Question: I have a variable name '$accountNumber' which holds a 9 digit number. When a user types it in and when it is displayed, it is cut up in 9 separate box's.
Like so:

When getting the account number I do something like this:
'''
//$data['acountNumber'] = 453554334;
$accountNumber = (string)$data['accountNumber'];
$accountNumber_0 = $accountNumber[0];
$accountNumber_1 = $accountNumber[1];
$accountNumber_2 = $accountNumber[2];
$accountNumber_3 = $accountNumber[3];
$accountNumber_4 = $accountNumber[4];
$accountNumber_5 = $accountNumber[5];
$accountNumber_6 = $accountNumber[6];
$accountNumber_7 = $accountNumber[7];
$accountNumber_8 = $accountNumber[8];
'''
However, if I don't have an account number listed, I get an error. I can make this "go away" if I add an '@' in font of each '$accountNumber[#]' but I thought I would ask you guys if there is a better way at handling this.
What do you think?
The below answers work great. But since I needed to have my array be size 9 no matter what, I found that this works best.
'$accountNumber = array_pad(str_split($data['accountNumber']), 9, '');'
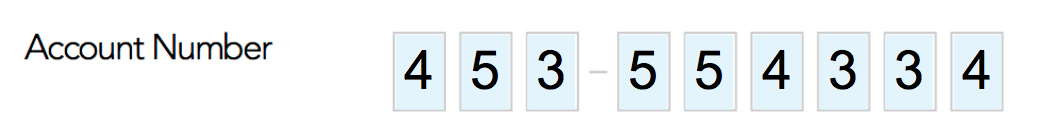
Answer: You have not converted the string to array. 'str_split' would do that for you.
This should work for you:
'''
<?php
$data['acountNumber'] = 453554334;
$data['acountNumber'] = strval($data['acountNumber']); // converts numbers to string
$accountNumber = str_split($data['acountNumber']); // split the string to array
$accountNumber_0 = $accountNumber[0];
$accountNumber_1 = $accountNumber[1];
$accountNumber_2 = $accountNumber[2];
$accountNumber_3 = $accountNumber[3];
$accountNumber_4 = $accountNumber[4];
$accountNumber_5 = $accountNumber[5];
$accountNumber_6 = $accountNumber[6];
$accountNumber_7 = $accountNumber[7];
$accountNumber_8 = $accountNumber[8];
'''
Here is a <URL> that shows it in action.